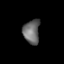
Tissue: lung
Cell type: Epithelial cells
Senescence score: 0.2181
Nuclear area (px): 392
Mean DAPI intensity: 104.62